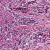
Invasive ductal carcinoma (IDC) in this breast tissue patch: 0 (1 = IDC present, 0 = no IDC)